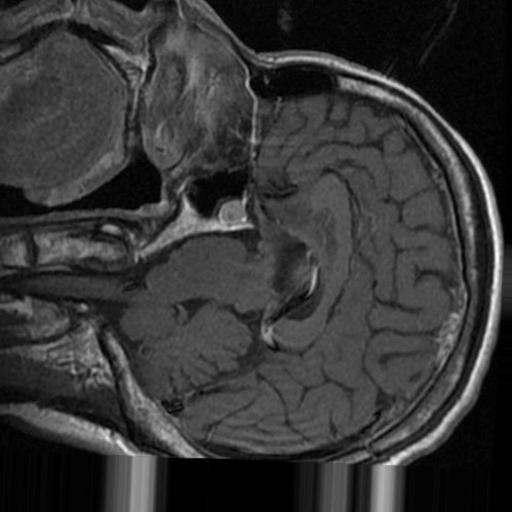
Label: brain_tumor